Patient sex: M
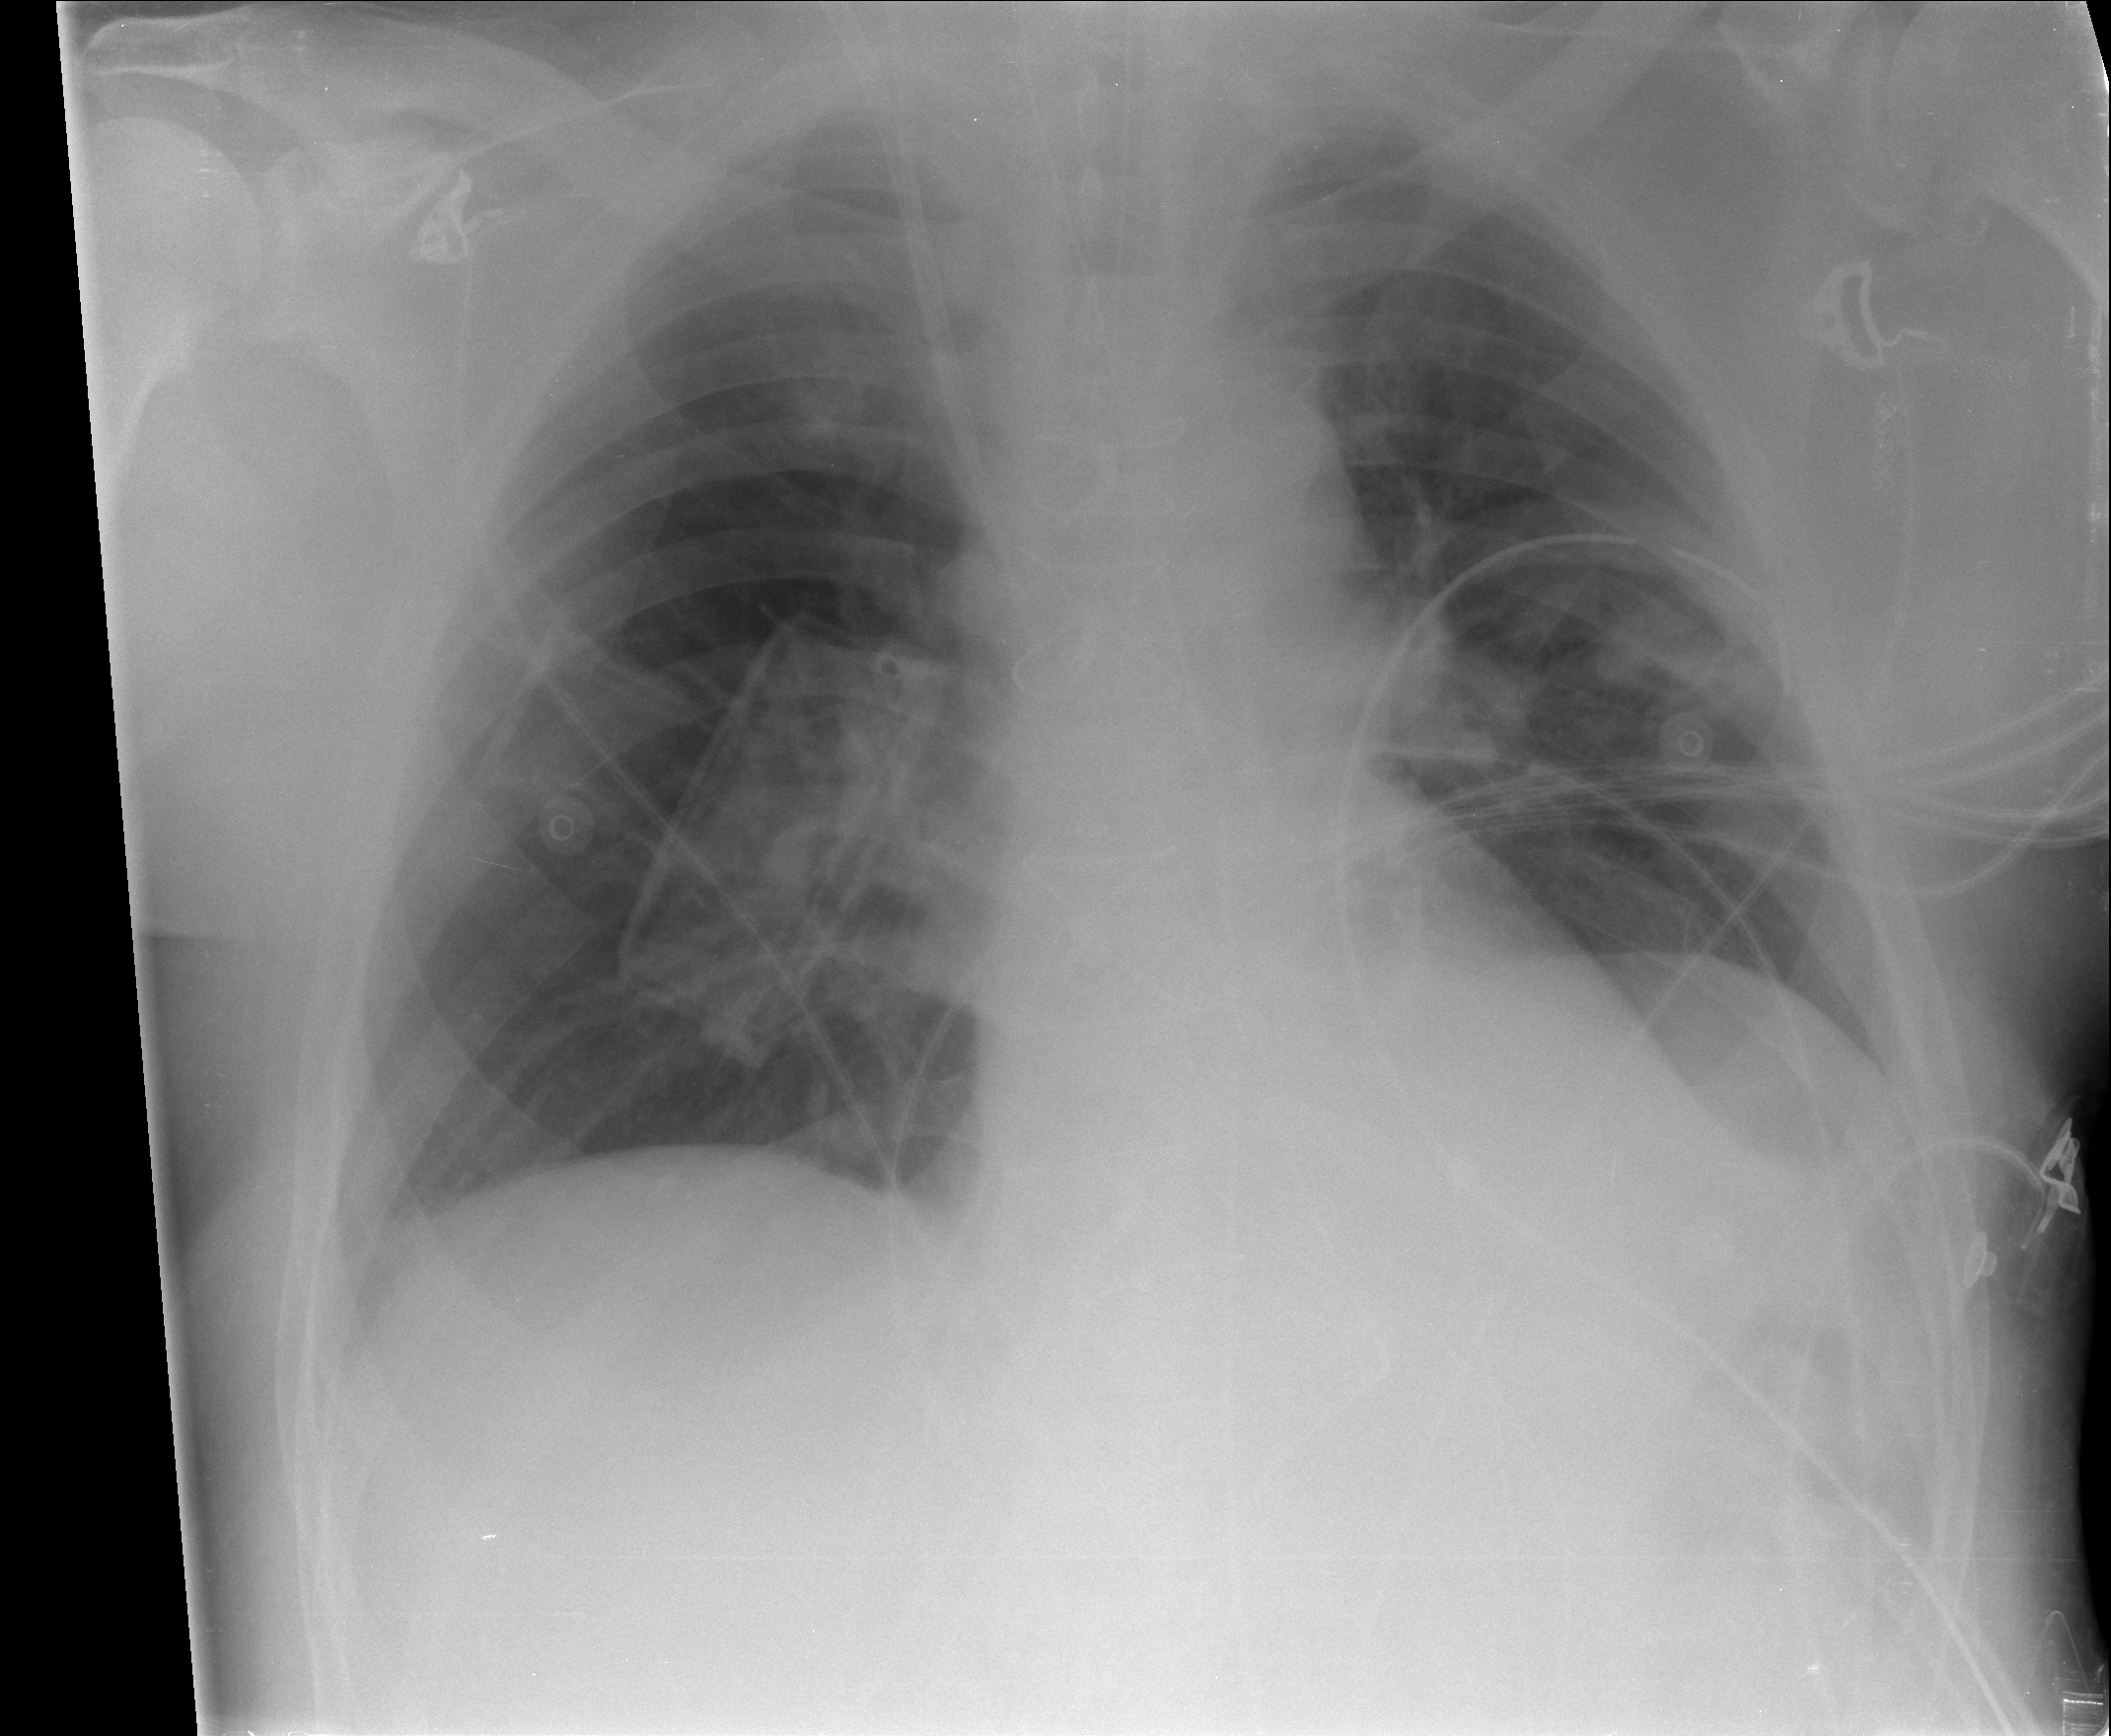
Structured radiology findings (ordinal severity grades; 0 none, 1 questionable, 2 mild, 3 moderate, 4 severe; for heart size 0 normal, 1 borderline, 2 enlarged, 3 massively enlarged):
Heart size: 0
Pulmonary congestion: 0
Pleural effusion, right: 1
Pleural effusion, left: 1
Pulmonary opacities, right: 0
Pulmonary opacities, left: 0
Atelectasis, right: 0
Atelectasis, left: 0